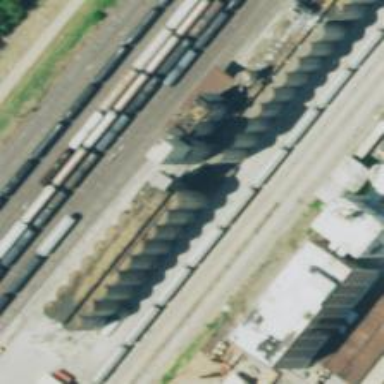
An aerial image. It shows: Railway siding with rails.